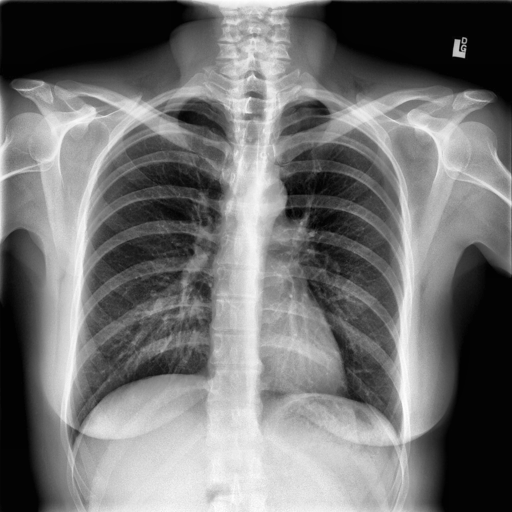
Finding: NORMAL